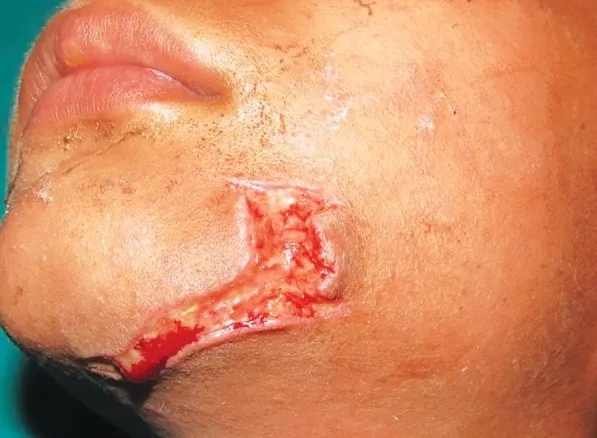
Lacerated wound in a 13-year-old boy.
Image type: medical_photograph (other_medical_photograph)